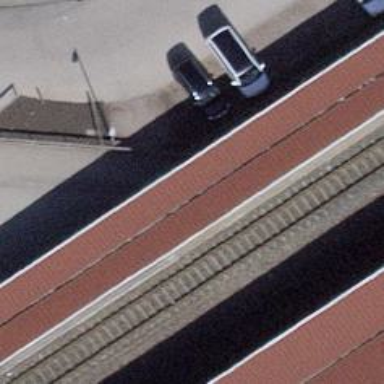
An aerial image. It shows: Set of steps on the road with ramp.